Aerial crown-view tile of a tropical tree (Barro Colorado Island, Panama), acquired 20250317:
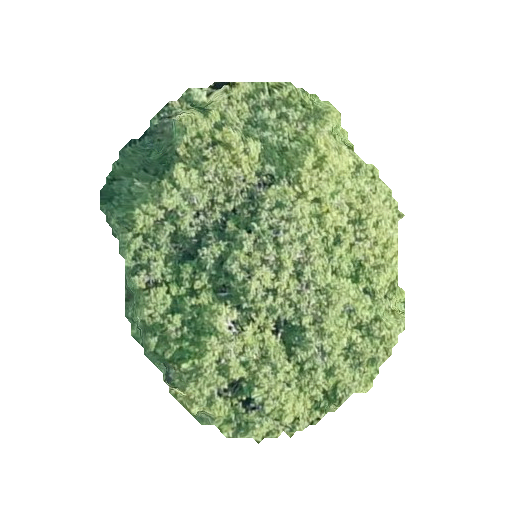
Species: Astronium graveolens
GBIF accepted scientific name: Astronium graveolens
Crown area: 120.469 m²